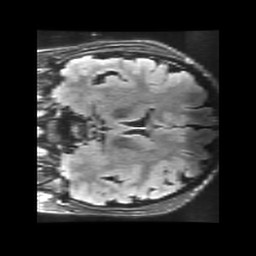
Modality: FLAIR
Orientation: coronal
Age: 25
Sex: female
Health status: healthy
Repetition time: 12 s
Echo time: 0.09782 s